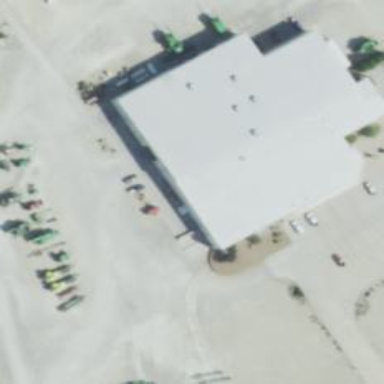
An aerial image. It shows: Retail building that houses farm implement shop.